Interaction volume radius: 5 \u00c5
Interaction volume height: 20 \u00c5
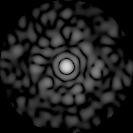
Disorder parameter: 0.8767